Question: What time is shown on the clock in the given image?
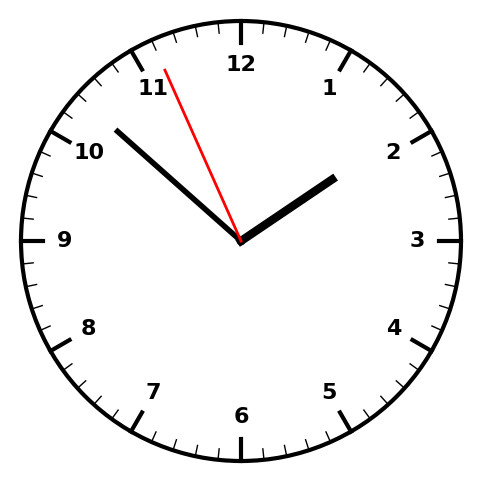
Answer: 01:51:56